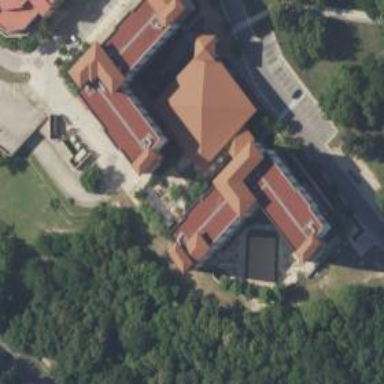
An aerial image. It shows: University building.